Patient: sex M, age 30
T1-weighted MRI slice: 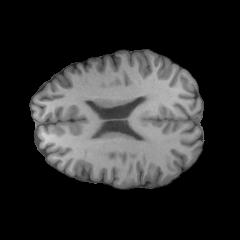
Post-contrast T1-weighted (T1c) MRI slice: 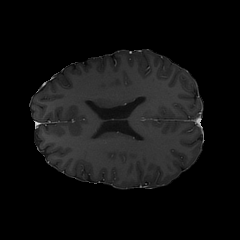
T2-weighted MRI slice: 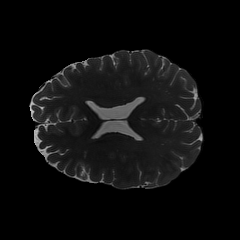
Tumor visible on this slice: no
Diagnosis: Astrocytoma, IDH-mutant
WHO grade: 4